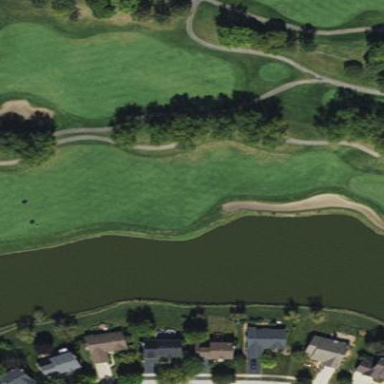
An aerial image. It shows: Pond serving as water hazard on golf course. It is natural feature of the landscape.